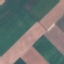
Land use / land cover: AnnualCrop